Aerial crown-view tile of a tropical tree (Barro Colorado Island, Panama), acquired 20250818:
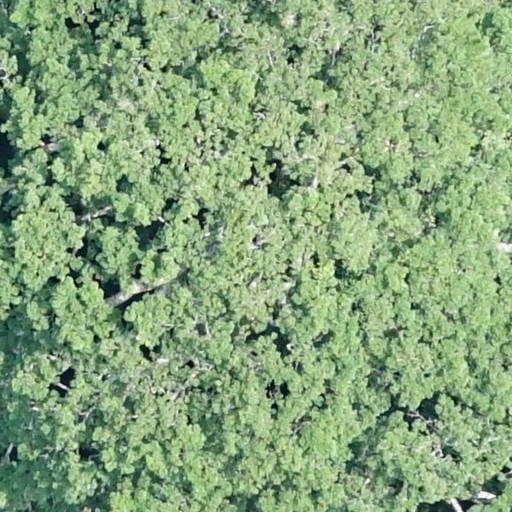
Species: Ceiba pentandra
GBIF accepted scientific name: Ceiba pentandra
Crown area: 1087.464 m²